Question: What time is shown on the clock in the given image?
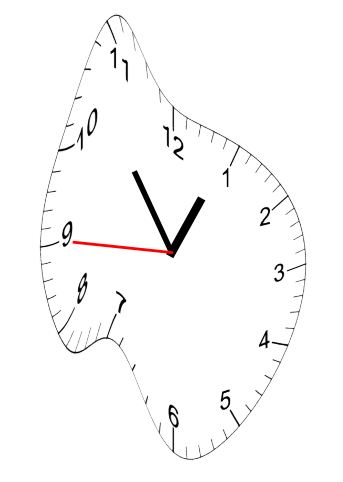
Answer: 12:53:45